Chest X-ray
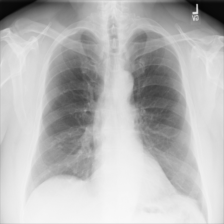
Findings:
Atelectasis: negative
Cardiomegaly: negative
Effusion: negative
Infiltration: negative
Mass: negative
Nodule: negative
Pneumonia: negative
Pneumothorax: negative
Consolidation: negative
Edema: negative
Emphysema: negative
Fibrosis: negative
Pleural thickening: negative
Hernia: negative